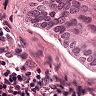
Metastatic tissue present: yes